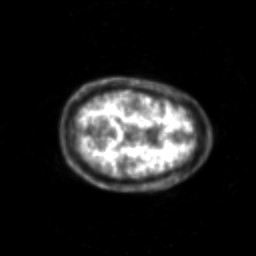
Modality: PET
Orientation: axial
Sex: male
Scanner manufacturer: siemens